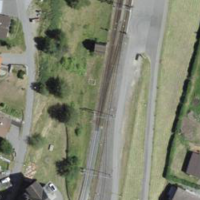
EUNIS habitat code: 55
Species observed at this site:
Nymphalis antiopa
Echium vulgare
Centaurea scabiosa